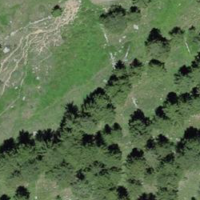
EUNIS habitat code: 26
Species observed at this site:
Erebia montana